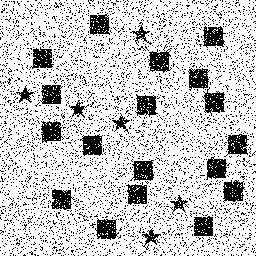
Squares: 18
Triangles: 0
Stars: 6
Total shapes: 24